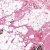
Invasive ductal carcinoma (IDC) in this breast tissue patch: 0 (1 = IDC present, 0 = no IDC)